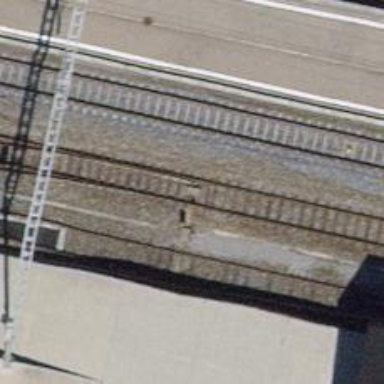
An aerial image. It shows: Railway switch.